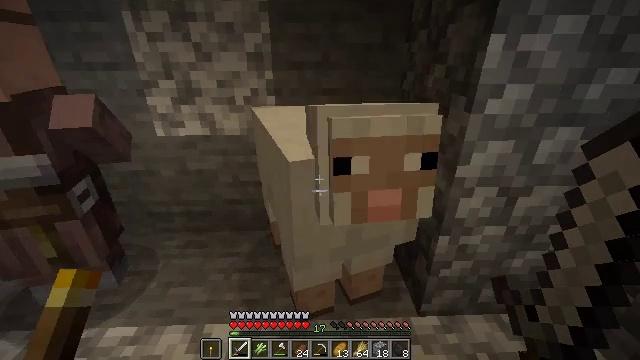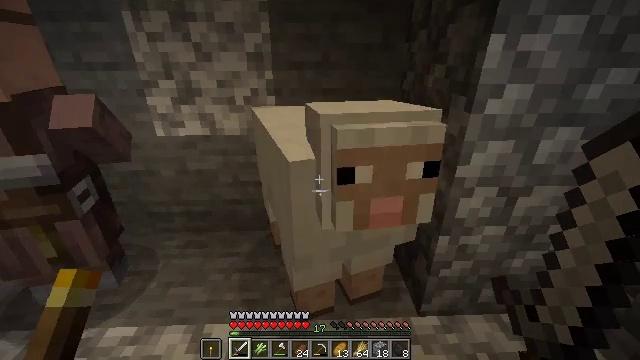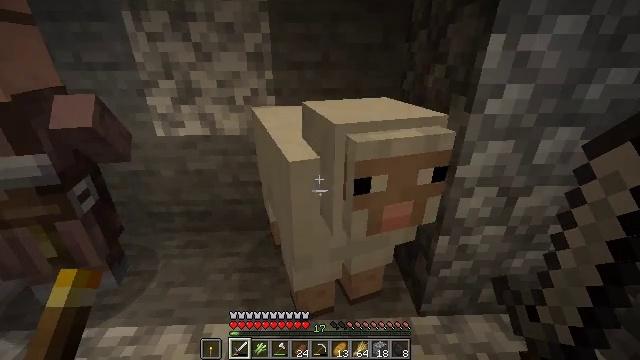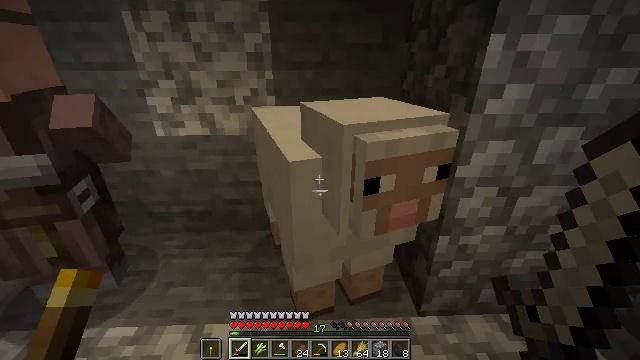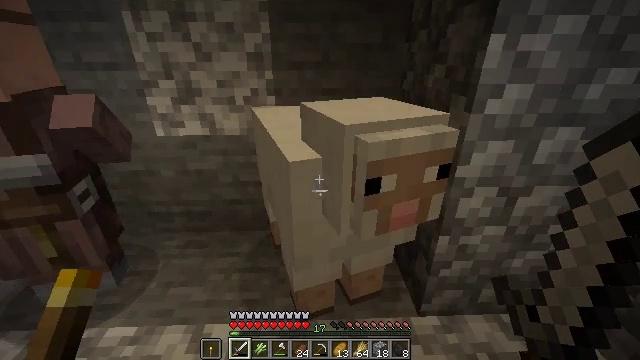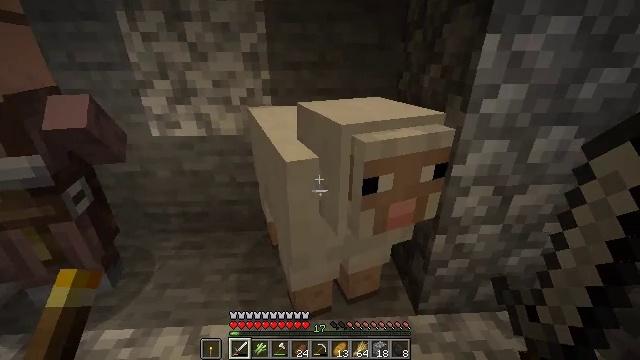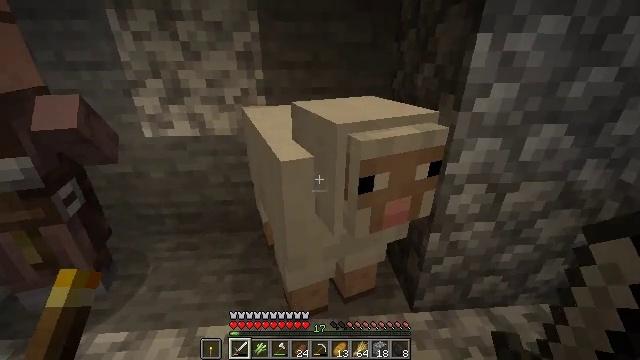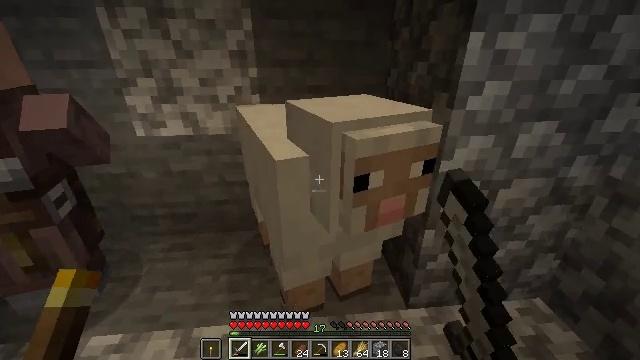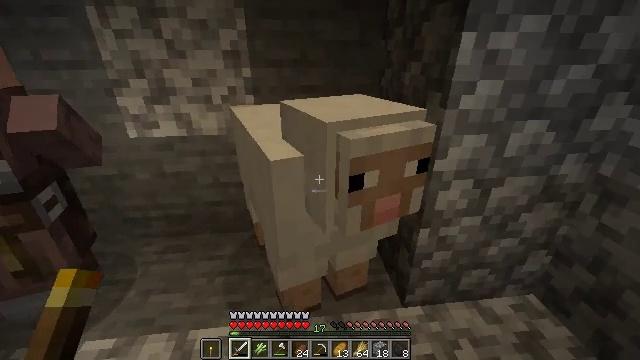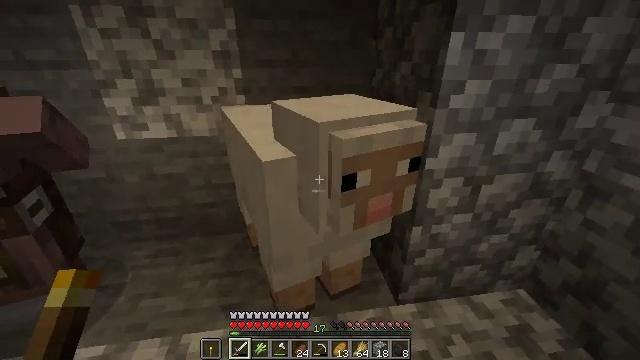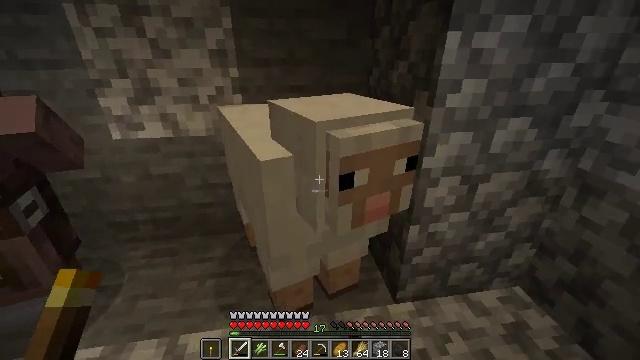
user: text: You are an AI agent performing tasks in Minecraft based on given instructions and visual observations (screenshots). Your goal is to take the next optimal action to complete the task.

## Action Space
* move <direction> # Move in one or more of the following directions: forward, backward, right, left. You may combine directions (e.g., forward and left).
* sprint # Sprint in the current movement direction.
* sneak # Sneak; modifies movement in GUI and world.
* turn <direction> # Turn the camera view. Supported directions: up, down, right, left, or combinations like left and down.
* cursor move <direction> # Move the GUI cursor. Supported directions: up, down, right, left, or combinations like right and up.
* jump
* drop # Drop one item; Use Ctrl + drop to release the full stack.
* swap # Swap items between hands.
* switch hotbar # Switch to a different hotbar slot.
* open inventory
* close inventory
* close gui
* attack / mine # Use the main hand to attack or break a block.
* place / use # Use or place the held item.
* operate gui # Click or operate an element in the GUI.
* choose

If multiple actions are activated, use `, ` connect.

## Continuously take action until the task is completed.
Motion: motion action
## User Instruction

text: Kill mobs.
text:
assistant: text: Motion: no_op
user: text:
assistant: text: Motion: no_op
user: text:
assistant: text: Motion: no_op
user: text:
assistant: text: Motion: no_op
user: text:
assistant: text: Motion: no_op
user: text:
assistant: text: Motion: turn right, attack / mine
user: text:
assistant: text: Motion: turn right, attack / mine
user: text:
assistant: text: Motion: turn right, attack / mine
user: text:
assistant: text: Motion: turn right
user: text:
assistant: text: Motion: no_op
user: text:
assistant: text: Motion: no_op